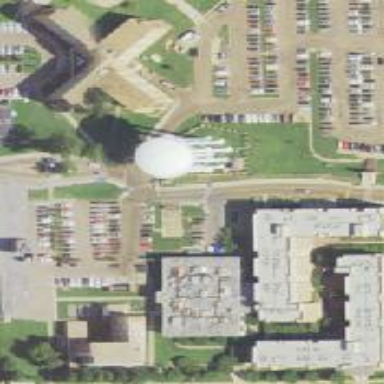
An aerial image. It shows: Water tower that is man-made.